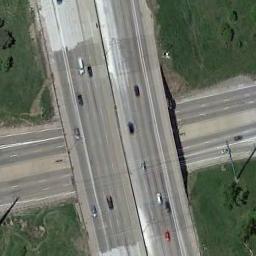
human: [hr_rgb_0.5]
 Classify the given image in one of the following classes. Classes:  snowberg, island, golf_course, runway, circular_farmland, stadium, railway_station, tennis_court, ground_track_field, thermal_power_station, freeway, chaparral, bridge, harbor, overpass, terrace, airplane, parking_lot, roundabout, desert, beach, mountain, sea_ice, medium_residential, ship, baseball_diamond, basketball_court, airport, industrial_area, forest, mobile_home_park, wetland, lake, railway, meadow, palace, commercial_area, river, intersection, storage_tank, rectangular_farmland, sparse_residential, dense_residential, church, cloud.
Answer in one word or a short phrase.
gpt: overpass